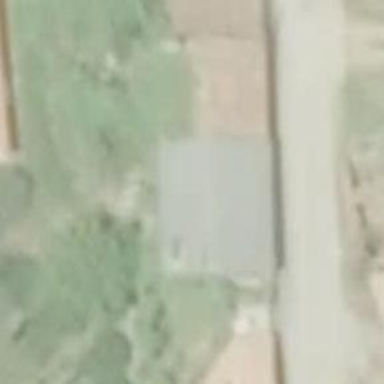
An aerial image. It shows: Simple and straightforward house.